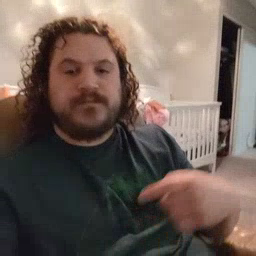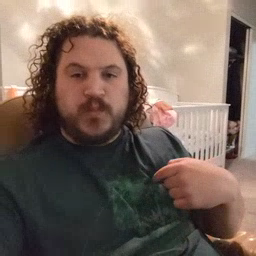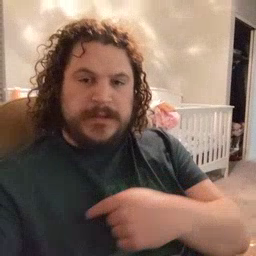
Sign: weus